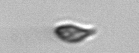
Label: Cryptophyta